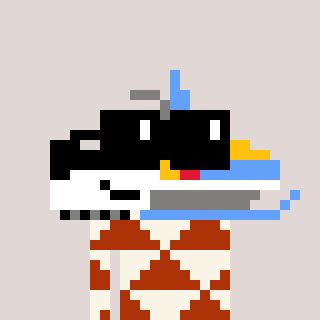
a pixel art character with square black sunglasses, a snowmobile-shaped head and a hotbrown-colored body on a warm background